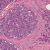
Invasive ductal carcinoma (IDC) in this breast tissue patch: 1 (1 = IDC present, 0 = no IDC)